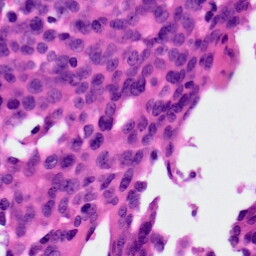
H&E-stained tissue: Ovarian